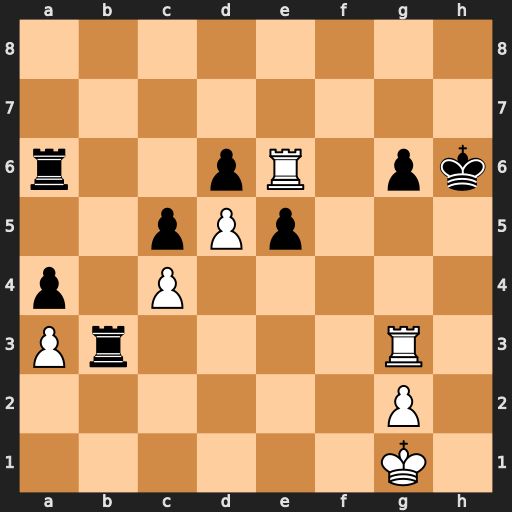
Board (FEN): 8/8/r2pR1pk/2pPp3/p1P5/Pr4R1/6P1/6K1
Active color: w
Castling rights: -
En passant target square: -
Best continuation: Rexg6+ Kh7 Rg7+ Kh8 Rg8+